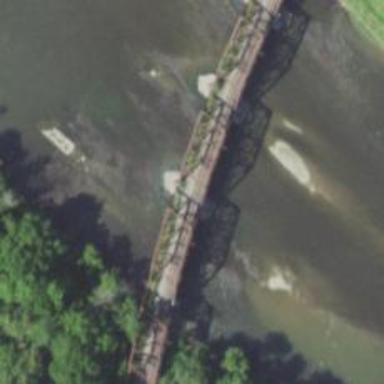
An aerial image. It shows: Bridge supported by piers.